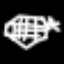
Label: diamond